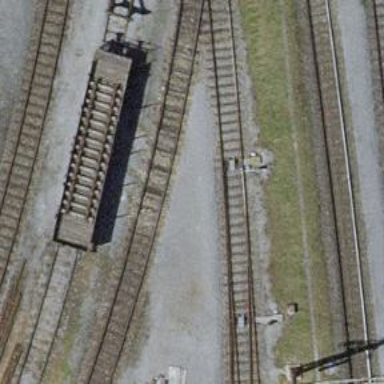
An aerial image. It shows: Single-track railway yard.